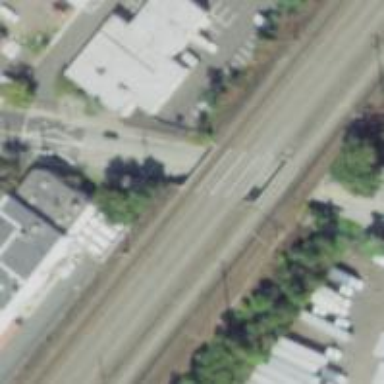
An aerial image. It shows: Bridge with electrified railway tracks featuring contact line.